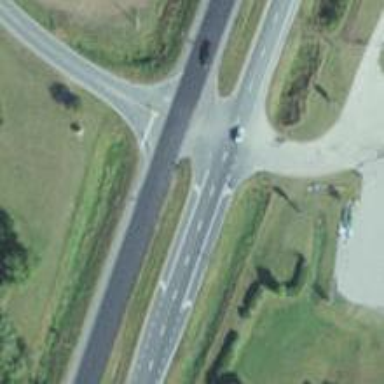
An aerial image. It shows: Road with stop sign.